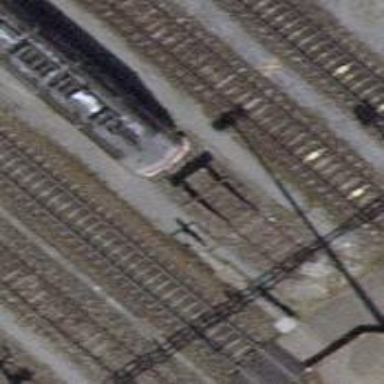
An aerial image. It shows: Railway buffer stop.